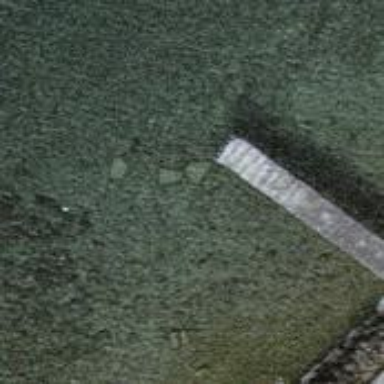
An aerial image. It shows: Man-made pier.